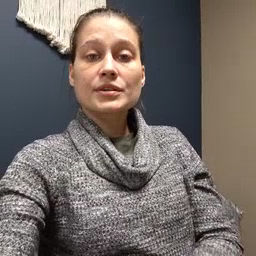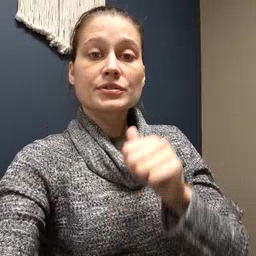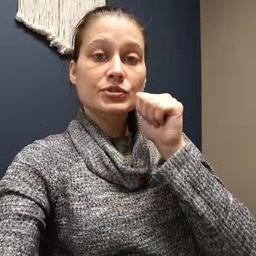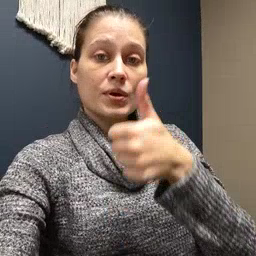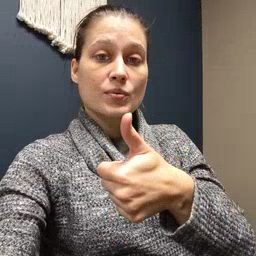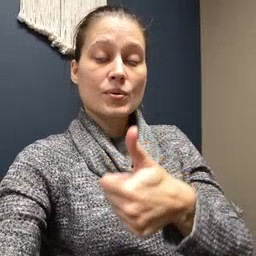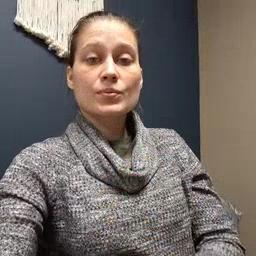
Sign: tomorrow